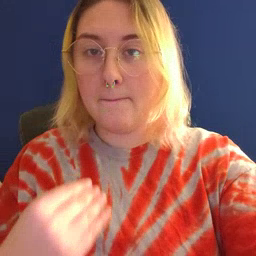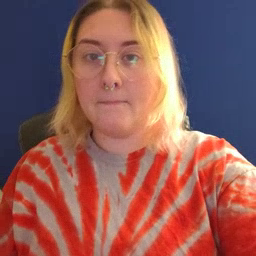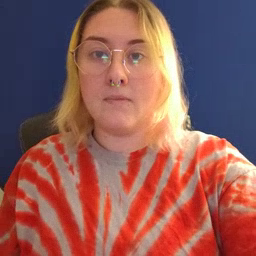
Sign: nap